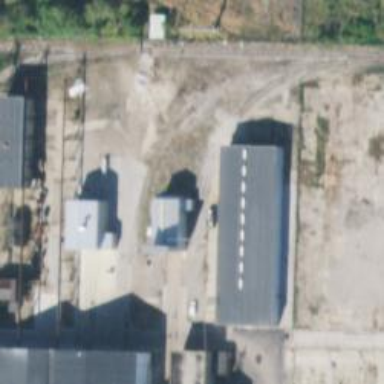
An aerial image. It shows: Railway siding with rails.